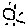
Label: sun